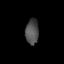
Tissue: lung
Cell type: Endothelial cells
Senescence score: 0.6092
Nuclear area (px): 324
Mean DAPI intensity: 79.364